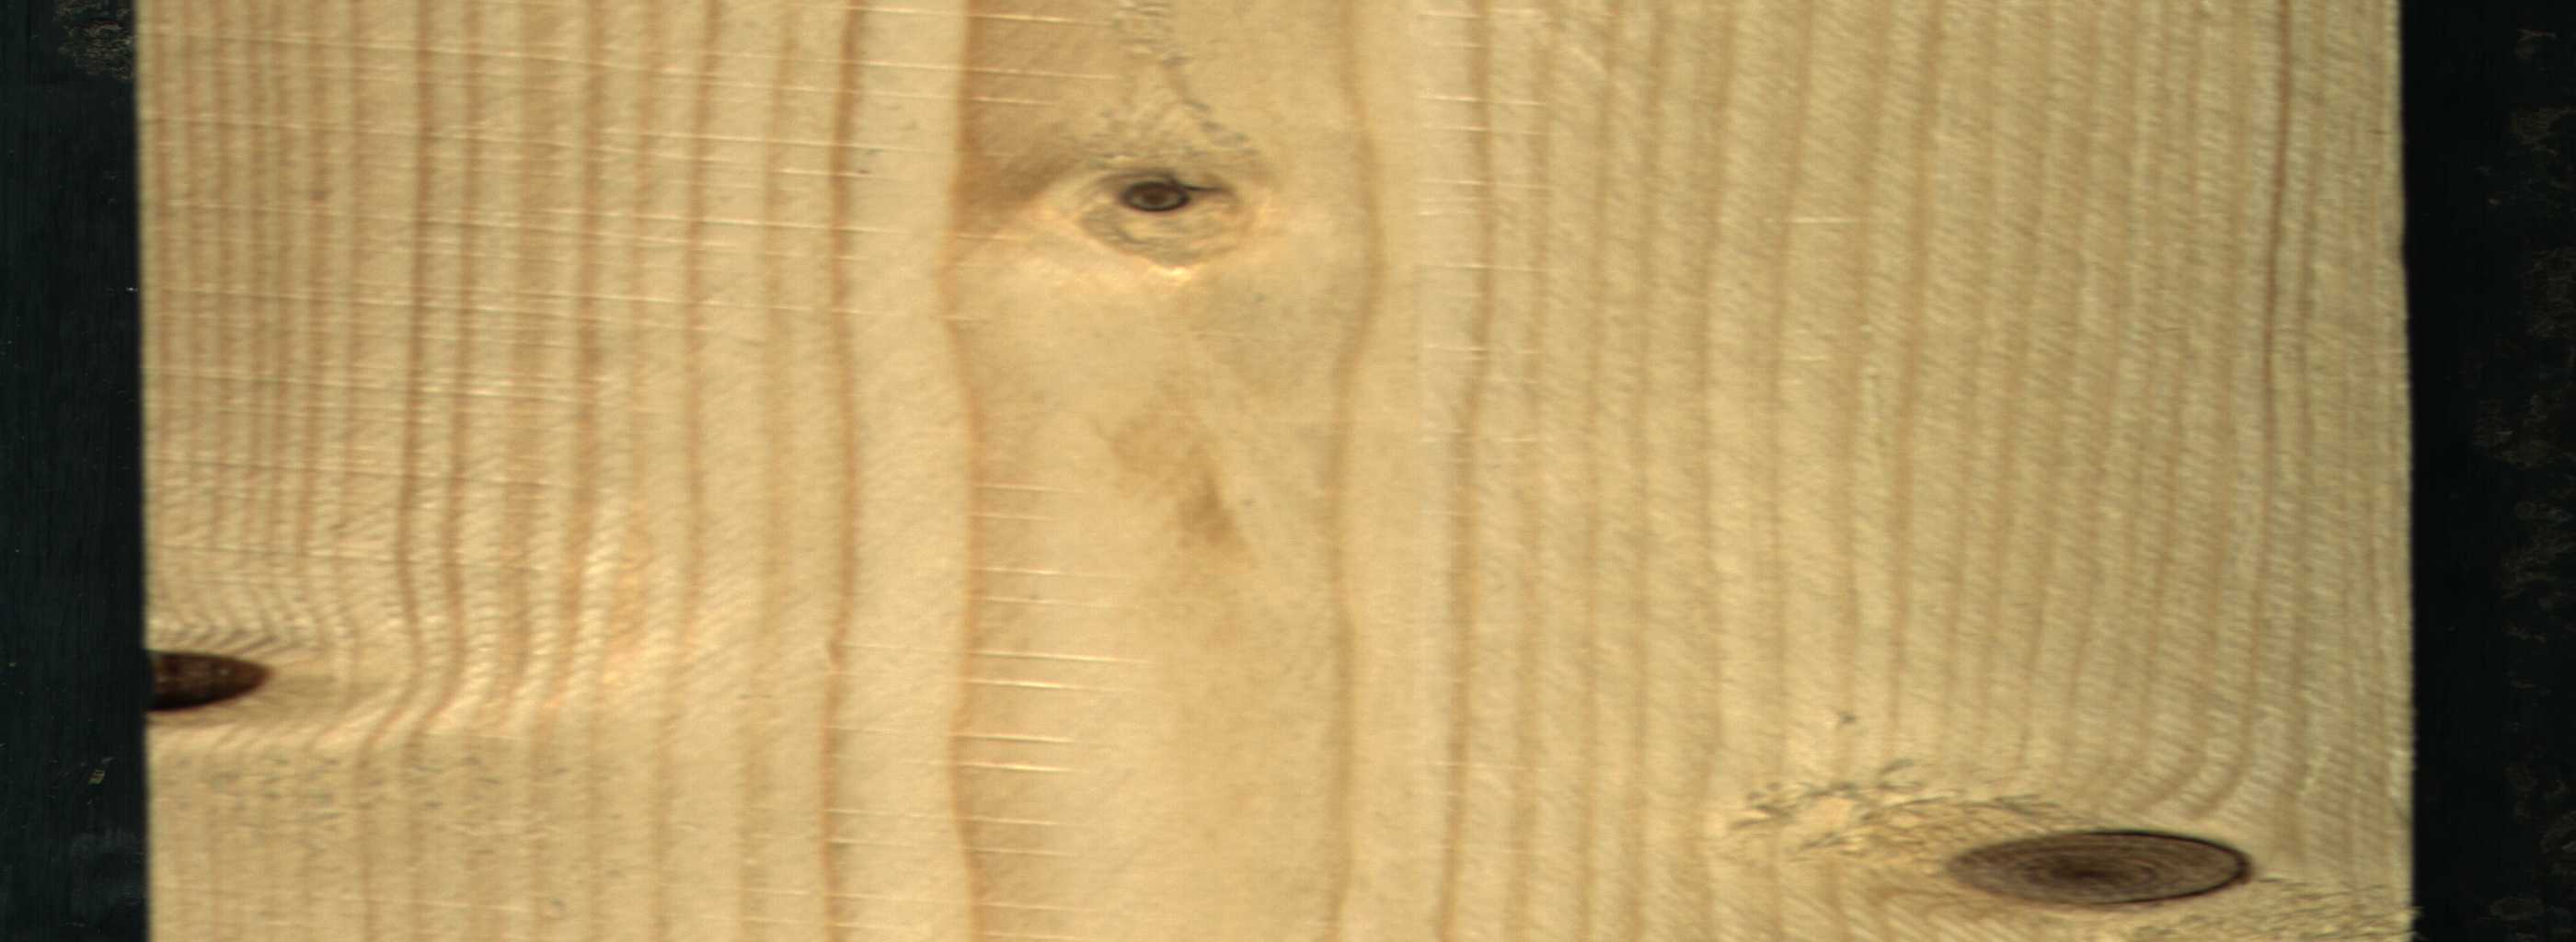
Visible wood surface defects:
Knot_missing
Dead_Knot
Dead_Knot